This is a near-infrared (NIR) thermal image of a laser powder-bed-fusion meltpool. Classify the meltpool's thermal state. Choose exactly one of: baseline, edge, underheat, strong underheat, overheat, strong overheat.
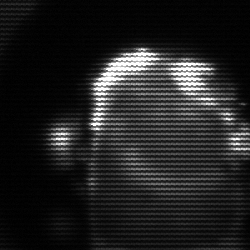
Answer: baseline